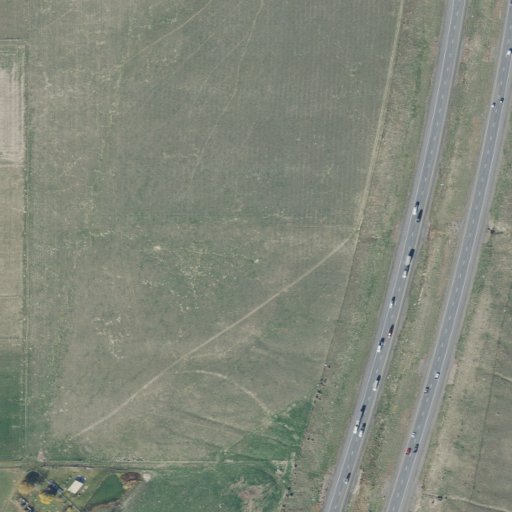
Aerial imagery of valley in Utah named Ingram Canyon containing shrub, cultivated crops, low intensity development, pasture, medium intensity development, and open development